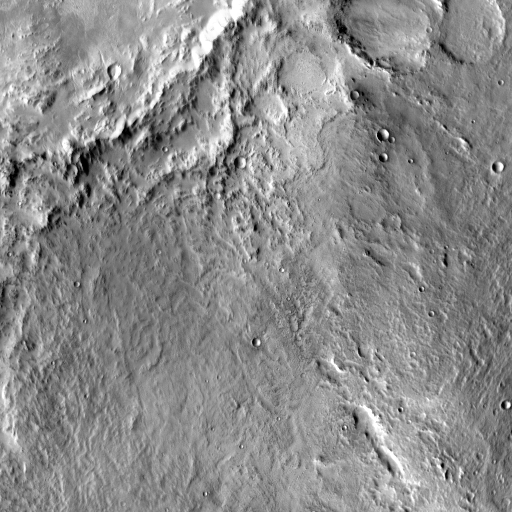
Crater classes present: Background, Other, Buried, Secondary